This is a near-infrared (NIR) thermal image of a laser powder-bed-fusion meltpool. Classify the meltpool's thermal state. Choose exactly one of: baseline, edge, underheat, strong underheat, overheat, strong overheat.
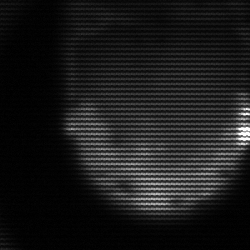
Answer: edge